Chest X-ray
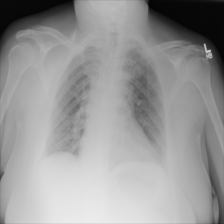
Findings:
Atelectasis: negative
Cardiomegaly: negative
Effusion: negative
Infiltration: negative
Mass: negative
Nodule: positive
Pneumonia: negative
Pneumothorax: negative
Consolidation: positive
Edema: negative
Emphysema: negative
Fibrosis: negative
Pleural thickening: positive
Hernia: negative